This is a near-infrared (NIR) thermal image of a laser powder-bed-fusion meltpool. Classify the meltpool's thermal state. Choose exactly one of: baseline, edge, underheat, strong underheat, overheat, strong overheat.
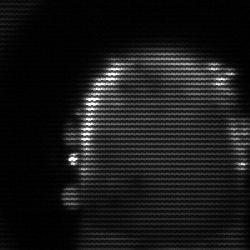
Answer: baseline